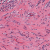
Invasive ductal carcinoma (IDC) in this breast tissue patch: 0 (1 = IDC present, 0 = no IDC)